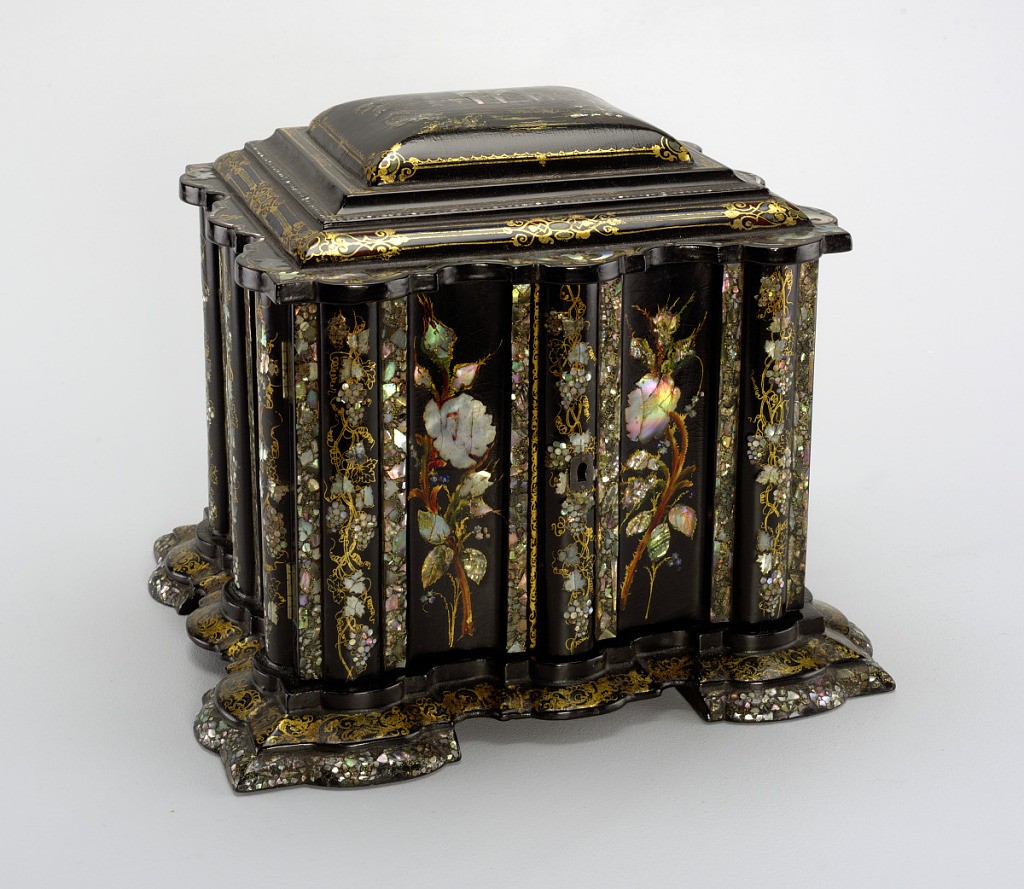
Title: Sewing box with implements
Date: ca. 1850
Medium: Papier-mâché, wood, mother-of-pearl, velvet, paper, paint, gilt, ivory
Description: Elaborately contoured square box with stepped, slightly domed, hinged lid with scalloped edges; stepped, scalloped base with four broad feet; the black lacquer ground with overall floral and foliate decoration of mother-of-pearl inlay, gilding and touches of paint; lid with scene of large church in landscape, "Melrose Abbey" in small letters painted under scene; lid opens over compartmented top section; double doors in front open to reveal four drawers, the bottom one designed like a lap desk with hinged flap; drawer and compartment linings of silk, velvet, paper; ivory and mother-of-pearl tape measure container and emery container; small metal key.